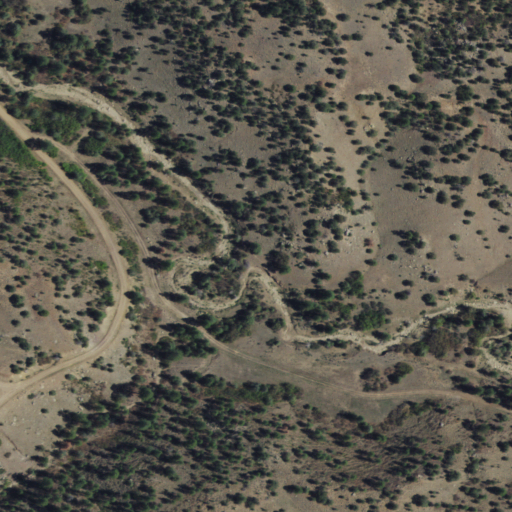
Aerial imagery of valley in New Mexico named Turkey Canyon containing shrub, evergreen forest, woody wetlands, and herbaceous wetlands